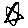
Label: star